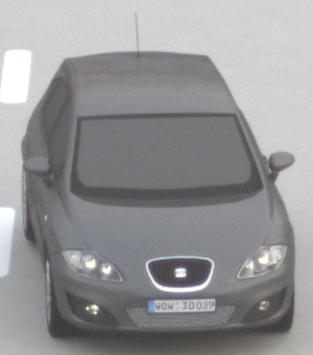
Make: SEAT
Model: Leon 1.4
Detailed model: Leon (1P)
Model produced from: 2009/04
Model produced until: 2010/08
Doors: 5
Color: gray
Road condition: dry road
Daytime: sunrise or sunset
Contrast: low contrast